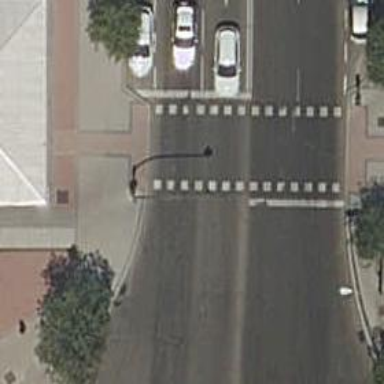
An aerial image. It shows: Asphalt footway with marked crossing.